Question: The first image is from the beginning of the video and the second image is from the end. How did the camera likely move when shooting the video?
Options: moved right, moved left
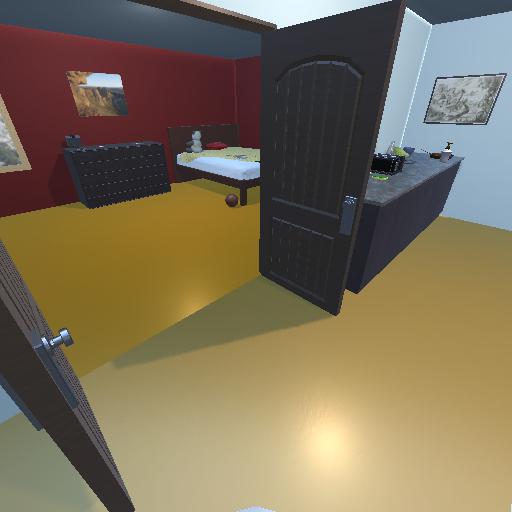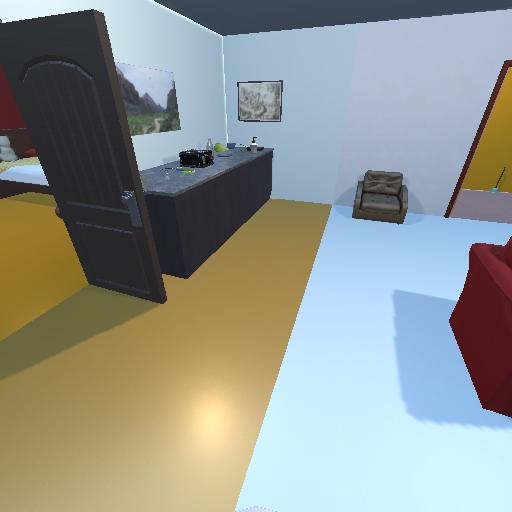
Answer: moved right